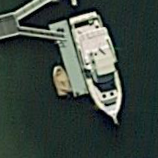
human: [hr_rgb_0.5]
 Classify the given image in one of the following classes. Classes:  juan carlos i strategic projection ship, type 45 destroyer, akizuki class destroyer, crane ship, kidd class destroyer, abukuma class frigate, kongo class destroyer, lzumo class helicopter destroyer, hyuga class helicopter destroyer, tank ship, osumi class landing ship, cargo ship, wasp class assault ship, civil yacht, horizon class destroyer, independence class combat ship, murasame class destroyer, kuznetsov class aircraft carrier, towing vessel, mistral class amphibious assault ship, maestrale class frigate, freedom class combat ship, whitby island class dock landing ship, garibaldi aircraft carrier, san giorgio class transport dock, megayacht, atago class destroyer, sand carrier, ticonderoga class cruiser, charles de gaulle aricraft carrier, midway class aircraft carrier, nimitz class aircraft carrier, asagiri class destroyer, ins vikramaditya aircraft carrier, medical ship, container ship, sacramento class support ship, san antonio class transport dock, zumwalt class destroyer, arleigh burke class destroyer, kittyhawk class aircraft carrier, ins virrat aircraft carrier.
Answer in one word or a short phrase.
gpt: Civil yacht